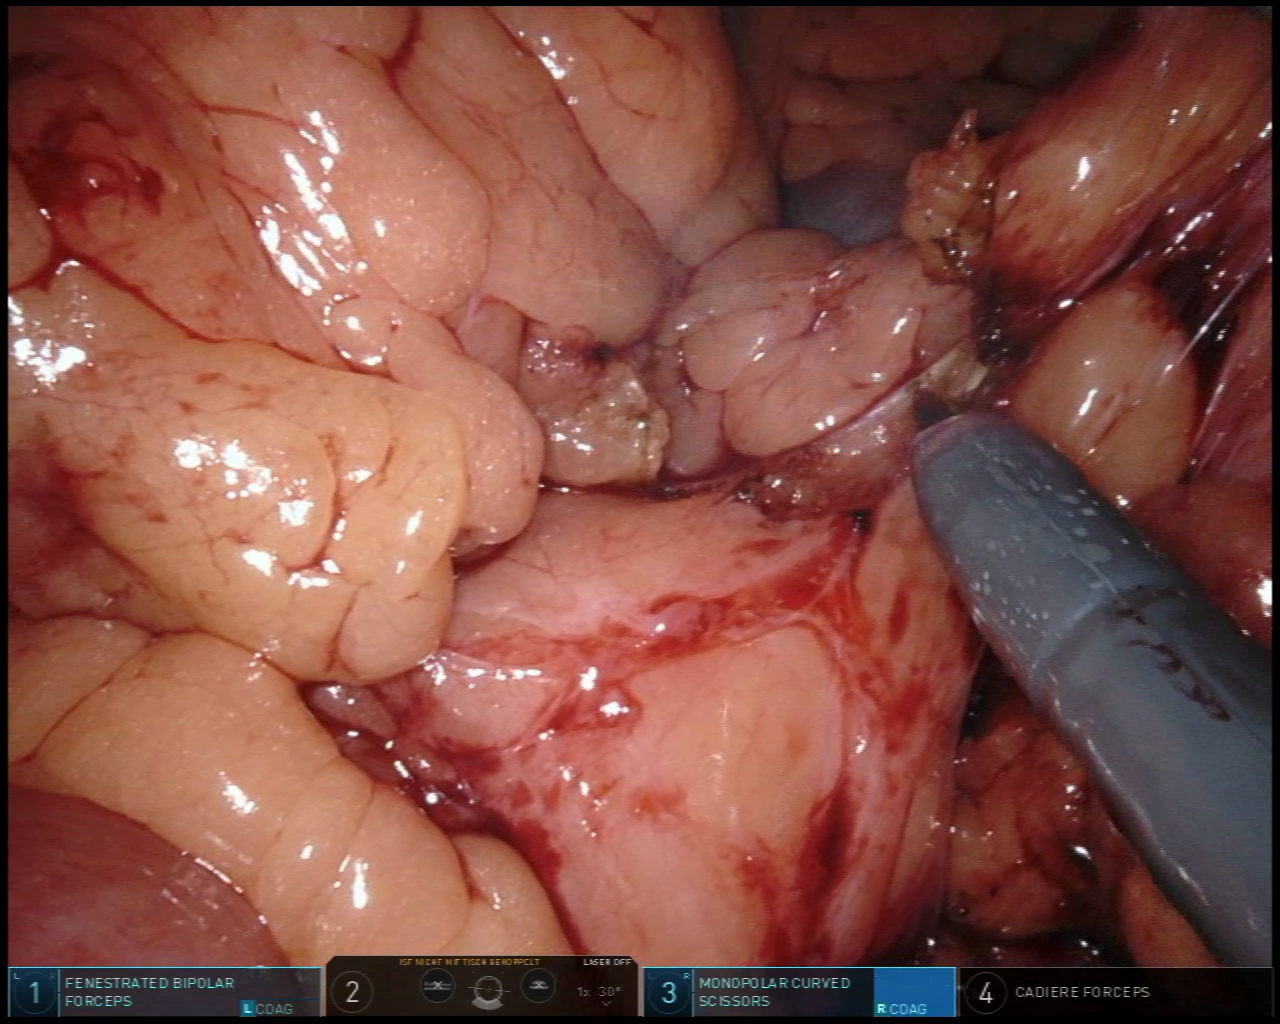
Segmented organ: small_intestine
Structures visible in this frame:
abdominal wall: no
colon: no
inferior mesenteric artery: no
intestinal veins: no
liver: no
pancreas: no
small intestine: yes
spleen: no
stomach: yes
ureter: no
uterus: no
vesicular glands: no